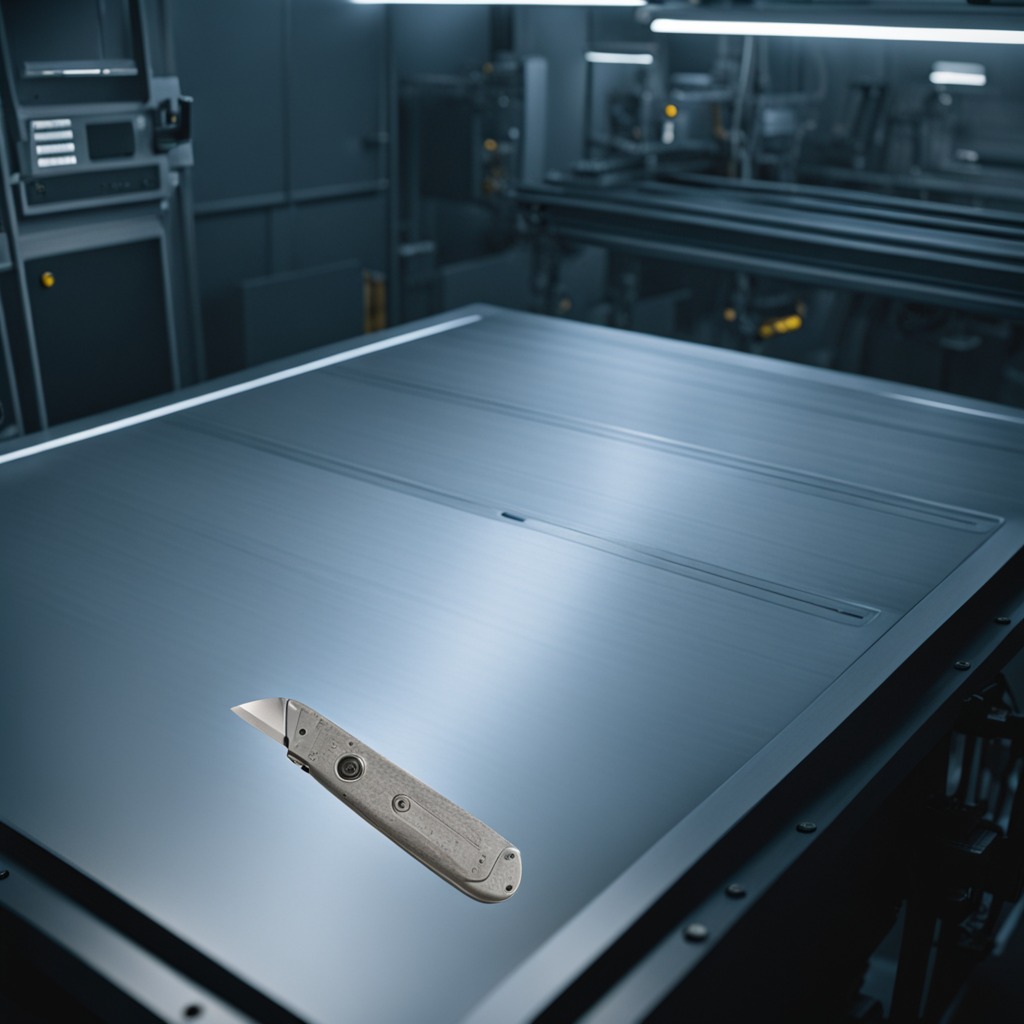
A utility knife lies on a metal table in a machine shop under fluorescent lights.